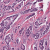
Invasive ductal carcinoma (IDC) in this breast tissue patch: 1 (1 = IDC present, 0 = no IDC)